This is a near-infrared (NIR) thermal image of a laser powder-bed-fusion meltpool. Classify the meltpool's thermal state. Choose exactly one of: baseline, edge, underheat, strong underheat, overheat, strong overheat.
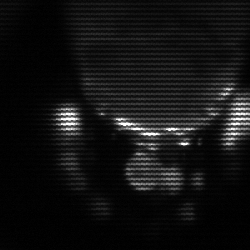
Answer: baseline